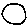
Label: moon